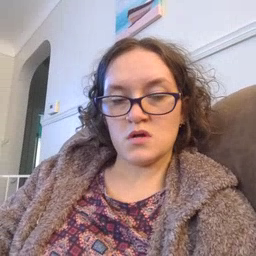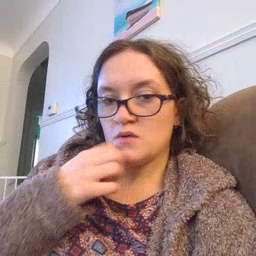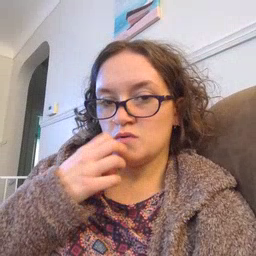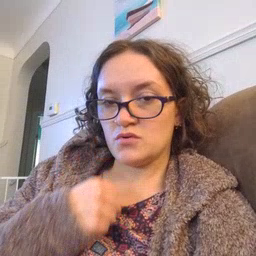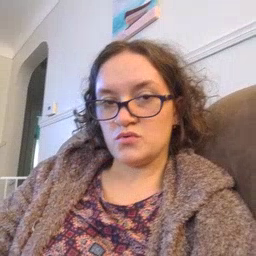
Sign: underwear